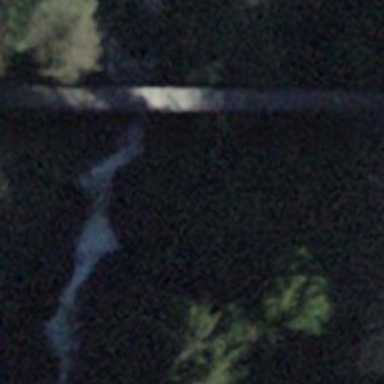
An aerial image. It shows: Simple-suspension bridge over path.